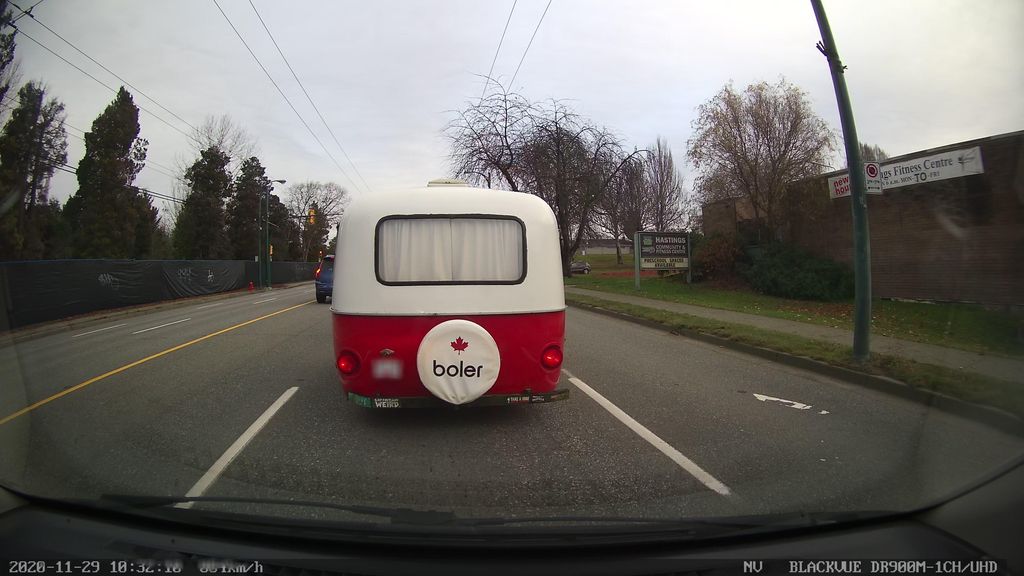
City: vancouver